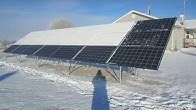
Label: Snow-Covered